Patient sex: F
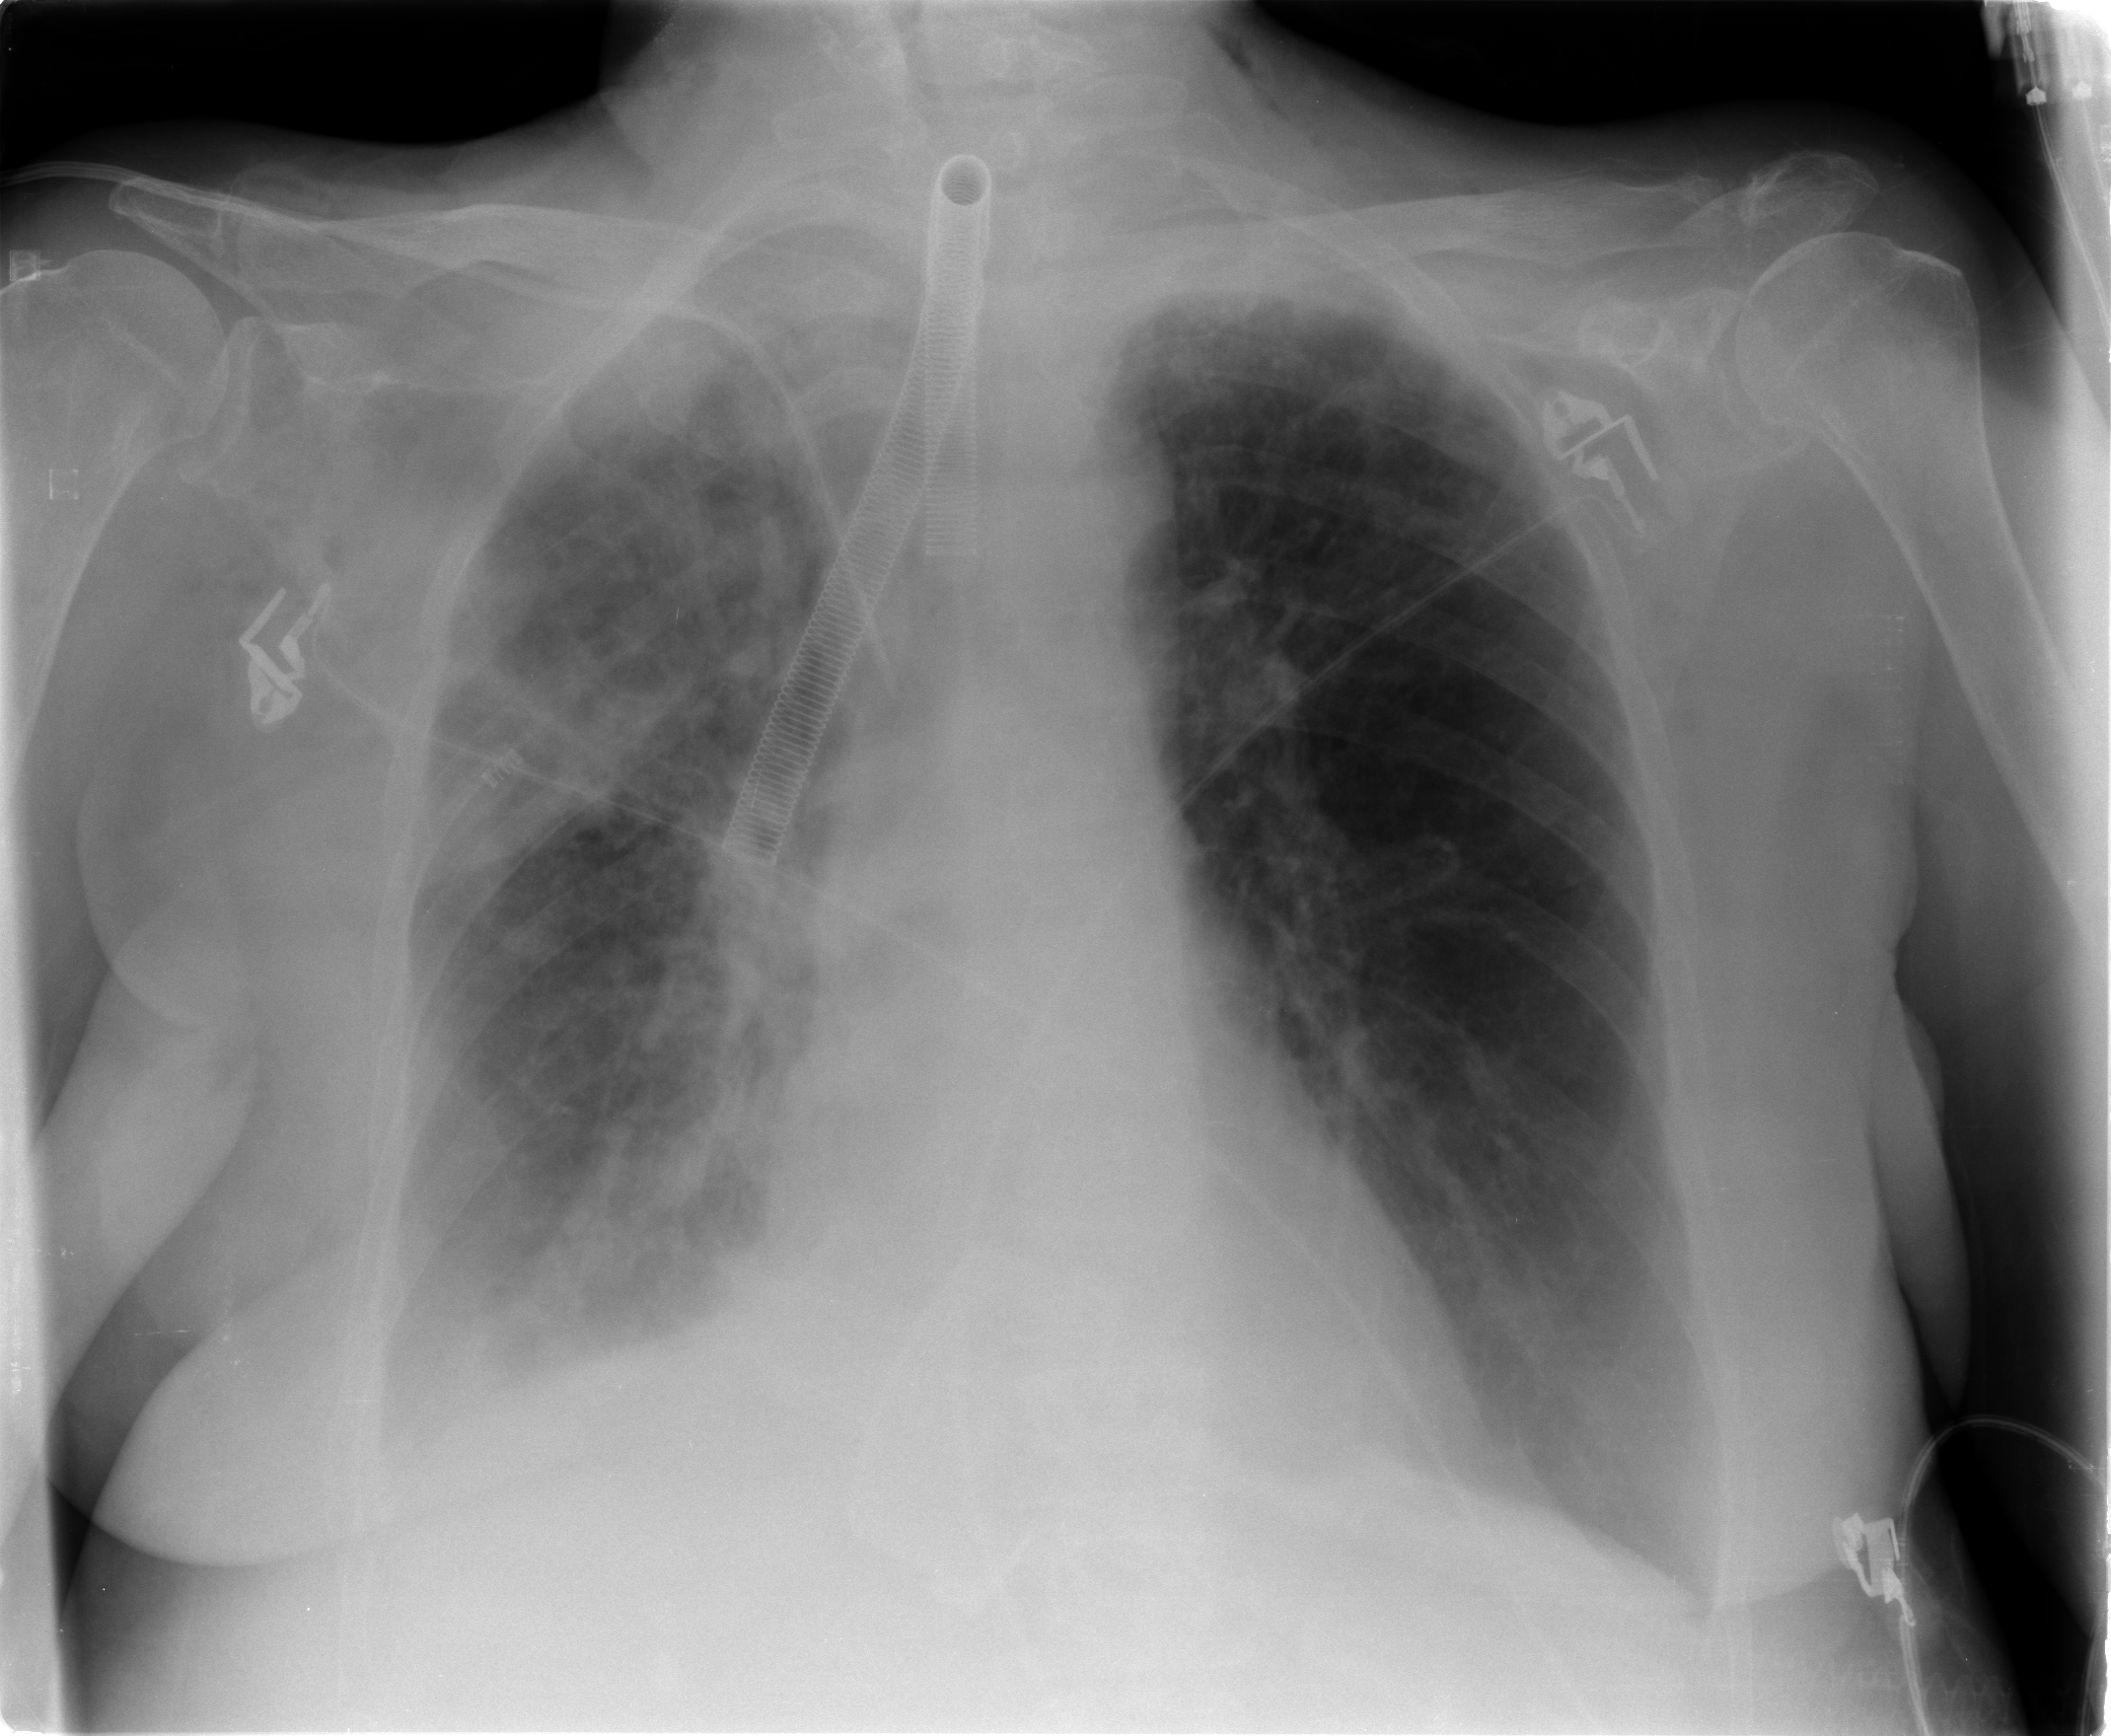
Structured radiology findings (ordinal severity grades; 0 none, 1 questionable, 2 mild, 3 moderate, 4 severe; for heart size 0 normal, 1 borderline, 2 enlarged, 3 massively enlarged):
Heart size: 0
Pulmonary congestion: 0
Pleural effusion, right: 2
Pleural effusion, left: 0
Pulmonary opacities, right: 3
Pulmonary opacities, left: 0
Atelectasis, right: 2
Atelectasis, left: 0